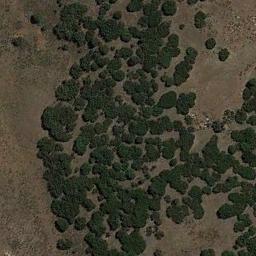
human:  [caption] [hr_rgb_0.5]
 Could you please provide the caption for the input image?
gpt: Chaparral is densely distributed on the sand .

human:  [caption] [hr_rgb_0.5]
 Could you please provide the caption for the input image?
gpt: The chaparral is consist of many green bushes on the desert .

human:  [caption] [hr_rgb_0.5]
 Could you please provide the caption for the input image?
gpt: Some connected chaparrals of different sizes grow on the wasteland .

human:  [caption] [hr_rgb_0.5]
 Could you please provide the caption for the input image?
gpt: There is a winding path in the jungle .

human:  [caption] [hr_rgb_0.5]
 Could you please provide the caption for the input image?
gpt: The middle of the chaparral is dense .